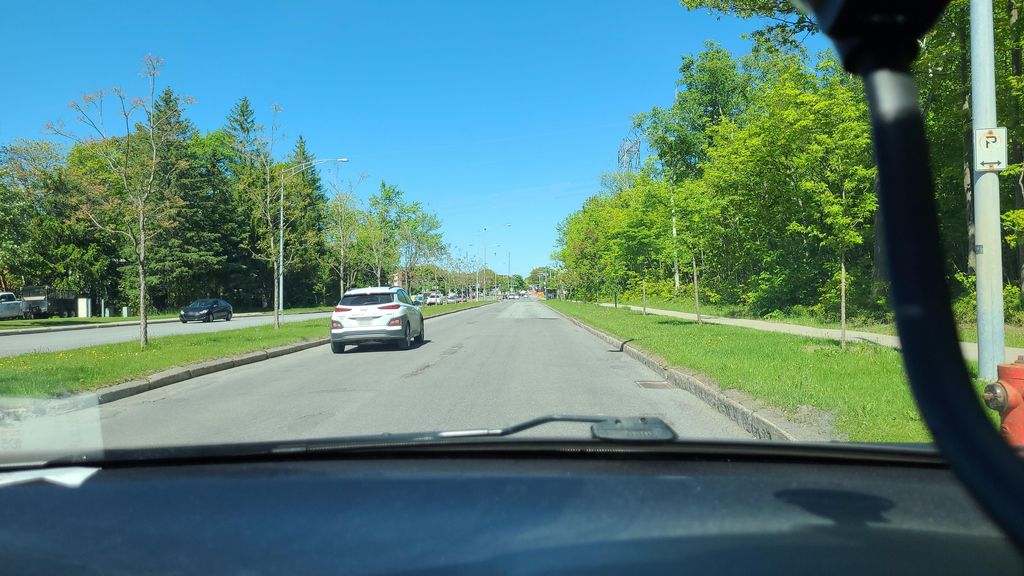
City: quebec_city